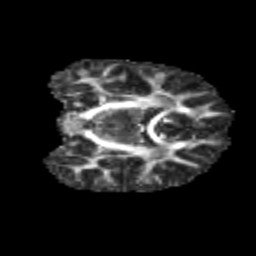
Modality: FA
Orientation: coronal
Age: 9
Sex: female
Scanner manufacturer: siemens
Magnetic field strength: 3 T
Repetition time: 3.8 s
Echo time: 0.07 s